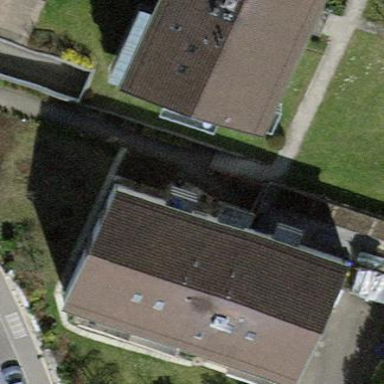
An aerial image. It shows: Pitched roof building.